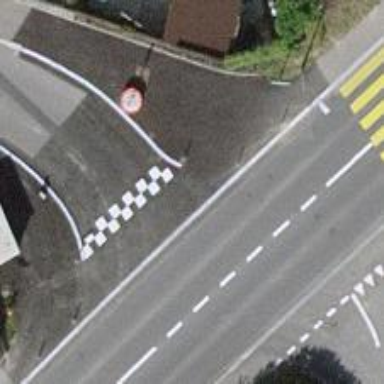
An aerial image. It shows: Road with "give way" sign.